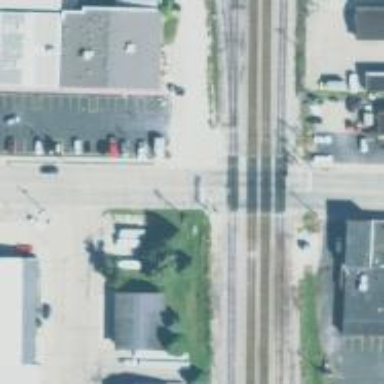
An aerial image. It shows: Railway level crossing.